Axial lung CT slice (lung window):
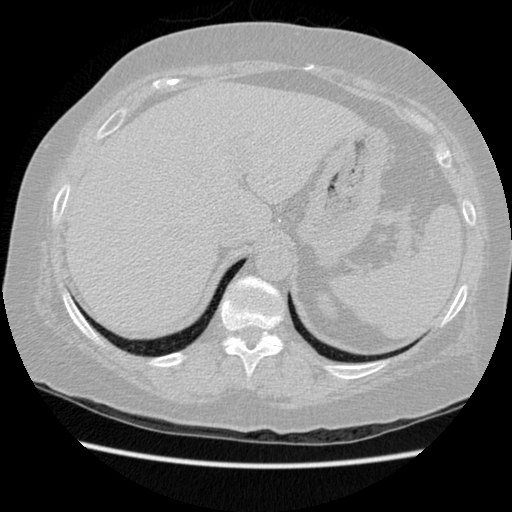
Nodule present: no